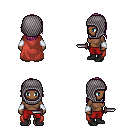
a pixel art fantasy rpg character, female body template, human, dark skin, maroon cape, red pants, pink long hairstyle, chain hood, white cloth bracers, black shoes, dagger, four views (front, back, left, right), 2x2 character sprite sheet, small pixel art, hard edges, no anti-aliasing